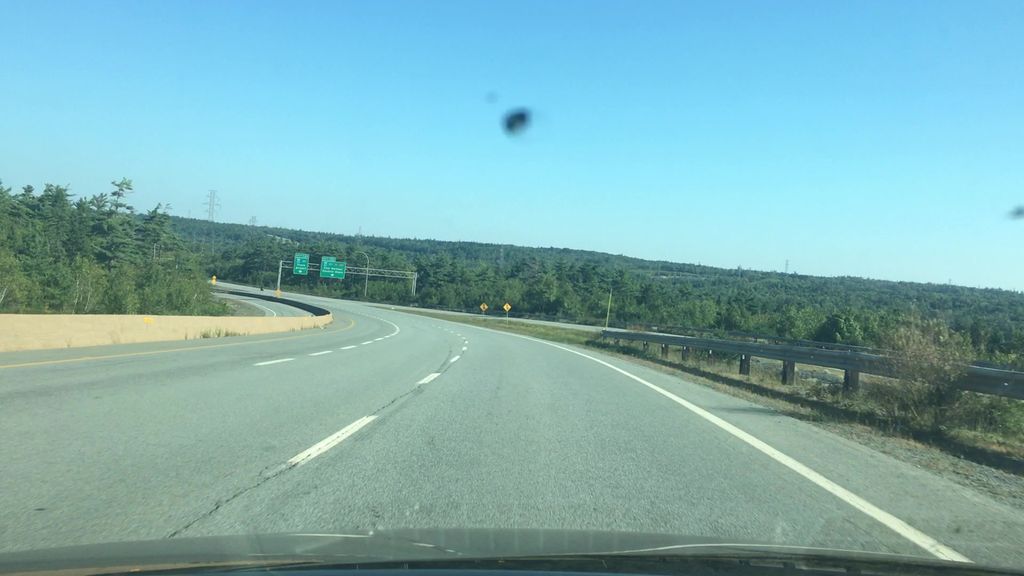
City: halifax